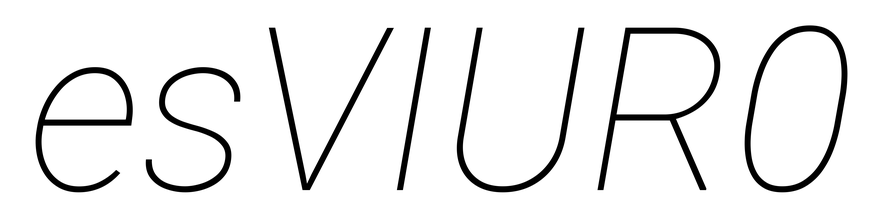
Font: Roboto-Italic_Thin_Italic